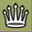
Piece: wQ